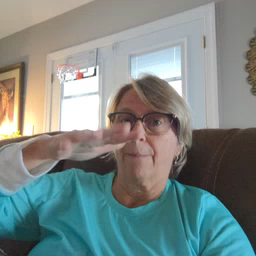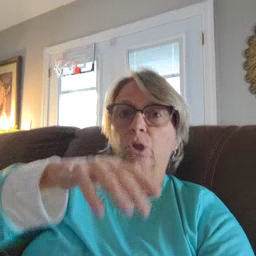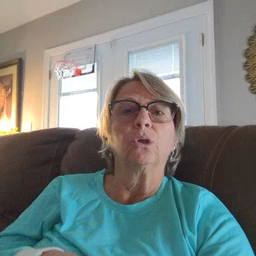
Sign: helicopter